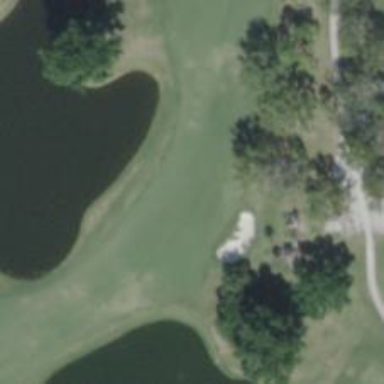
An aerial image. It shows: View of golf hole.